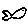
Label: fish